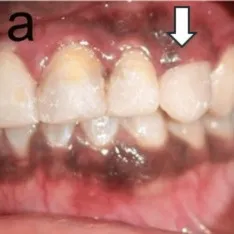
Pre-operative, intra-operative, and post-operative pictures of the gingivectomy procedure performed for correction of altered gingival zenith in the transposed tooth. . The images. Represent the pre-operative image of altered gingival zenith in the transposed 24 left upper first premolar.
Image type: medical_photograph (other_medical_photograph)